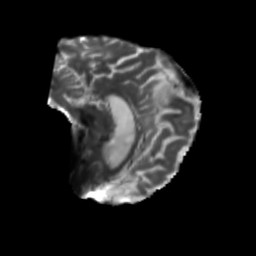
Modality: T2w
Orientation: sagittal
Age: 68
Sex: male
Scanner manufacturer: siemens
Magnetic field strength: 3 T
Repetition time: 5.47 s
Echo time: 0.0854 s